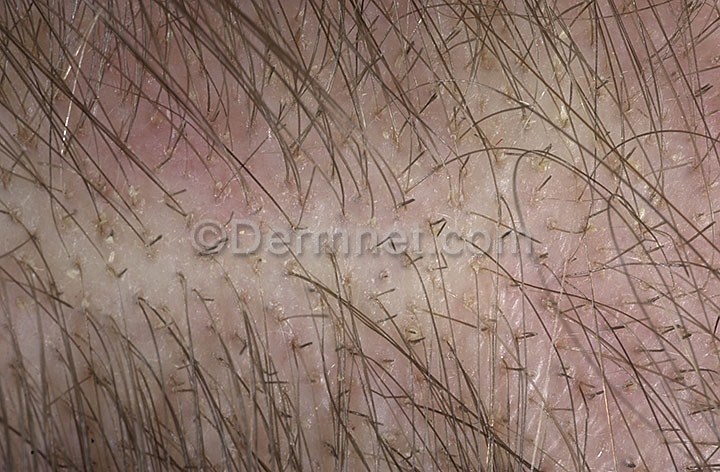
Disease: Hair Loss Photos Alopecia and other Hair Diseases